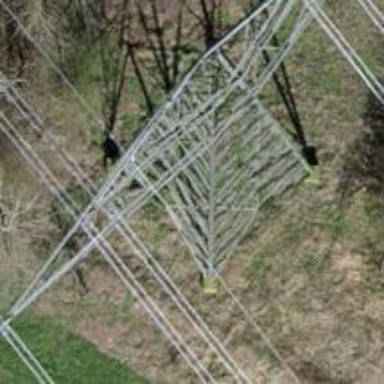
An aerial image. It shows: Power line is depicted.